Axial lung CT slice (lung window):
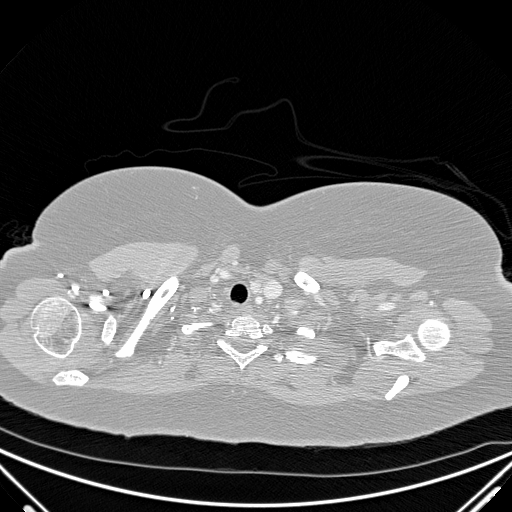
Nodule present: no